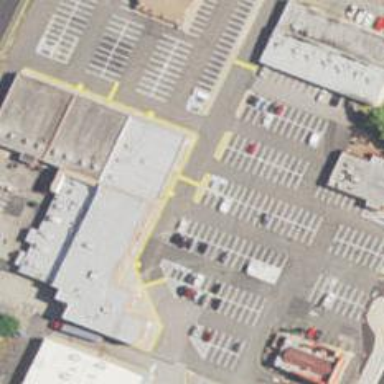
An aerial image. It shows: Convenience shop.